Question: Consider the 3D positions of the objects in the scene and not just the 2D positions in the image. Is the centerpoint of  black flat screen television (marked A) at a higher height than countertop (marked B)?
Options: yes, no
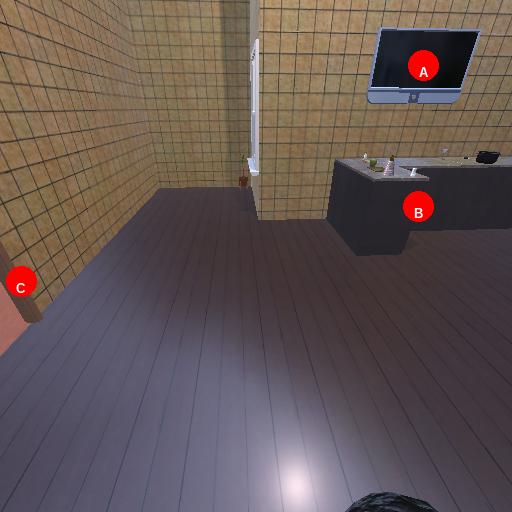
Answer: yes